【题型】解答题　【知识点】解析几何　【难度】easy
已知$A(1,2),B(3,6)$，动点$P$满足$\overrightarrow{PA}\cdot\overrightarrow{PB}=-4$，设动点$P$的轨迹为曲线$C$。

(1) 求曲线$C$的标准方程；

(2) 求过点$A(1,2)$且与曲线$C$相切的直线的方程。
【解答】
\textbf{【答案】}
(1) $(x-2)^2+(y-4)^2=1$

(2) $x=1$或$3x-4y+5=0$

\textbf{【分析】}
(1) 设$P(x,y)$，根据$\overrightarrow{PA}\cdot\overrightarrow{PB}=-4$得到方程，整理得到曲线$C$的标准方程；

(2) 曲线$C$是以$C(2,4)$为圆心，$1$为半径的圆，当斜率不存在时，满足要求，当斜率存在时，设出直线方程，利用圆心到直线距离等于半径得到方程，求出答案。

\textbf{【详解】}
(1) 设$P(x,y)$，则$\overrightarrow{PA}=(1-x,2-y)$，$\overrightarrow{PB}=(3-x,6-y)$，
故$\overrightarrow{PA}\cdot\overrightarrow{PB}=(1-x)(3-x)+(2-y)(6-y)=-4$，
化简整理得$(x-2)^2+(y-4)^2=1$，
故曲线$C$的标准方程为$(x-2)^2+(y-4)^2=1$。

(2) 曲线$C$是以$C(2,4)$为圆心，$1$为半径的圆，
当过点$A(1,2)$的直线斜率不存在时，直线方程为$x=1$，
此时$C(2,4)$到$x=1$的距离为$1$，故$x=1$与圆$C$相切，满足要求。

当过点$A(1,2)$的直线斜率存在时，设切线方程为$y-2=k(x-1)$，即$kx-y+2-k=0$，

圆心$C(2,4)$到$kx-y+2-k=0$的距离$d=\frac{|2k-4+2-k|}{\sqrt{1+k^2}}=1$，
解得$k=\frac{3}{4}$，故切线方程为$\frac{3}{4}x-y+2-\frac{3}{4}=0$，即$3x-4y+5=0$。

综上，过点$A(1,2)$且与曲线$C$相切的直线方程为$x=1$或$3x-4y+5=0$。

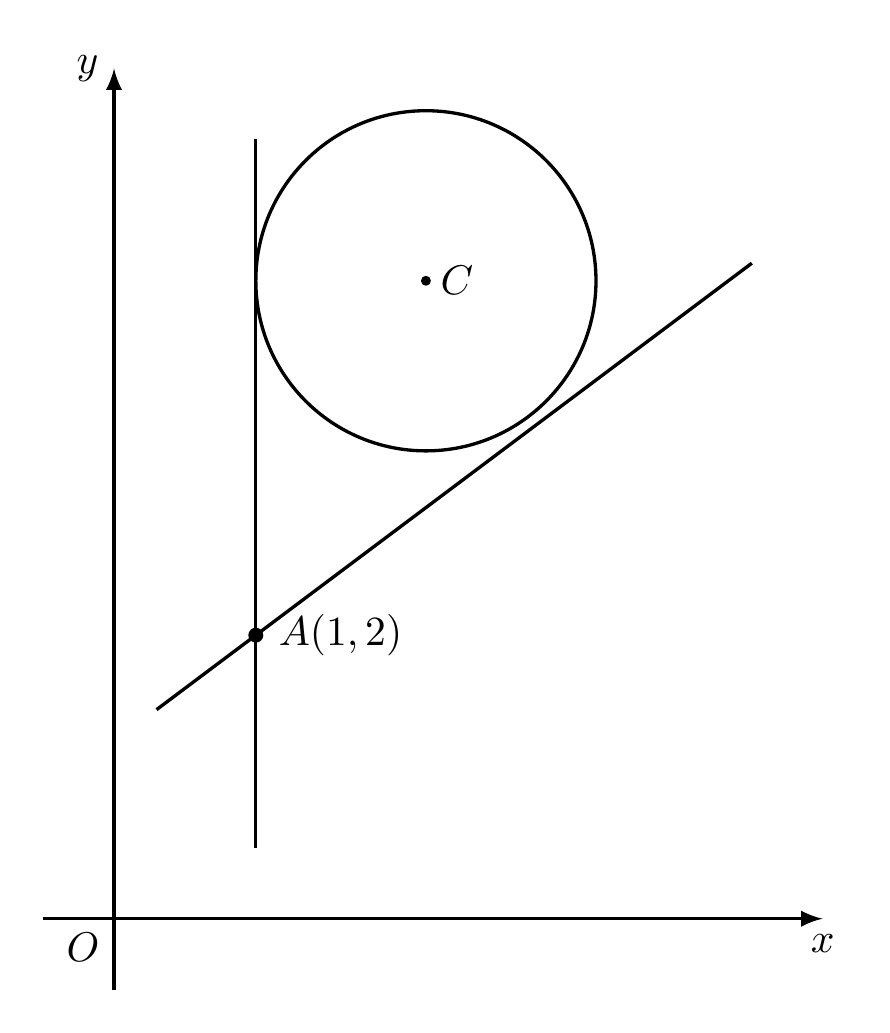